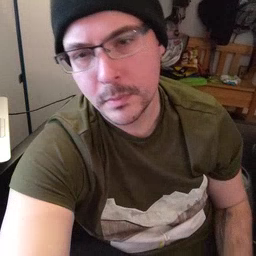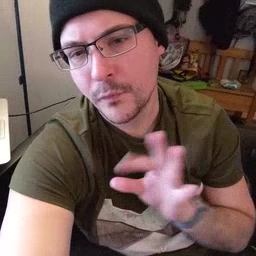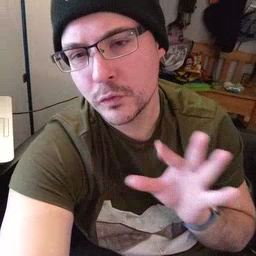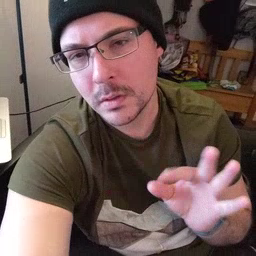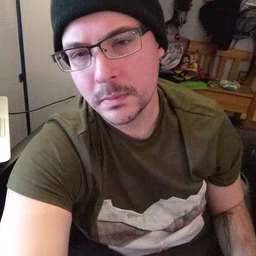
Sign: frenchfries